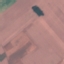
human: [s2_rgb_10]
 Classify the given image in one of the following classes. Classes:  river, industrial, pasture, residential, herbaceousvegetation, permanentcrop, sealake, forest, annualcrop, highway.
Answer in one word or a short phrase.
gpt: AnnualCrop